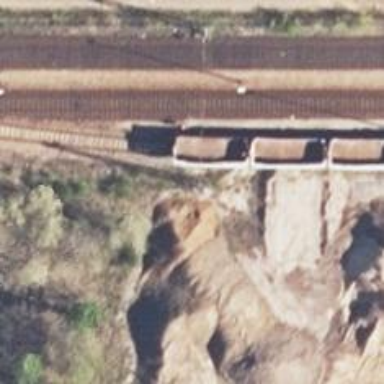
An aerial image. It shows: Railway yard in service.